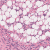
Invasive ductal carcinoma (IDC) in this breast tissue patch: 1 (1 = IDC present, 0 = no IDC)